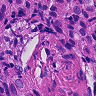
Metastatic tissue present: yes